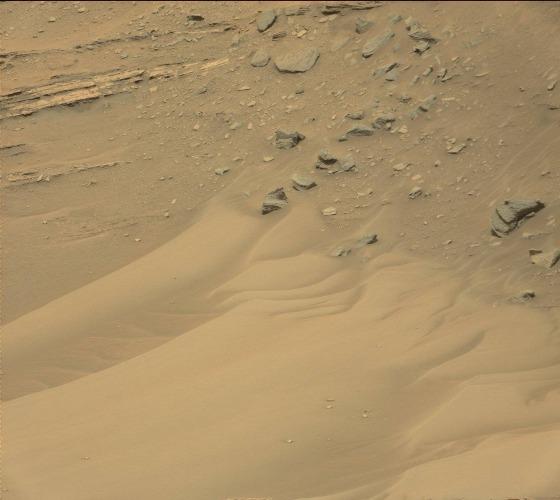
Terrain classes present: Bedrock, Gravel / Sand / Soil, Rock, Shadow